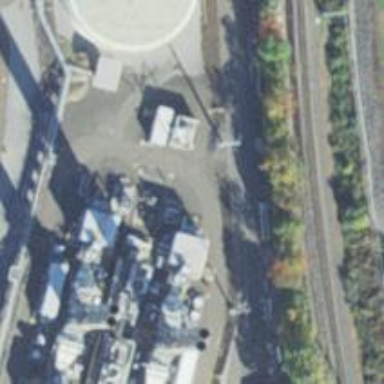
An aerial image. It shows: Gas turbine power generator.